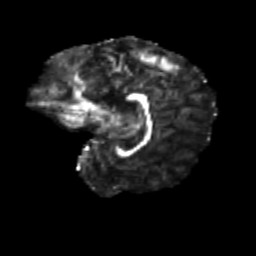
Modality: FA
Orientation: sagittal
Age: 9
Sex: female
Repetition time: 9.4 s
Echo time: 0.089 s